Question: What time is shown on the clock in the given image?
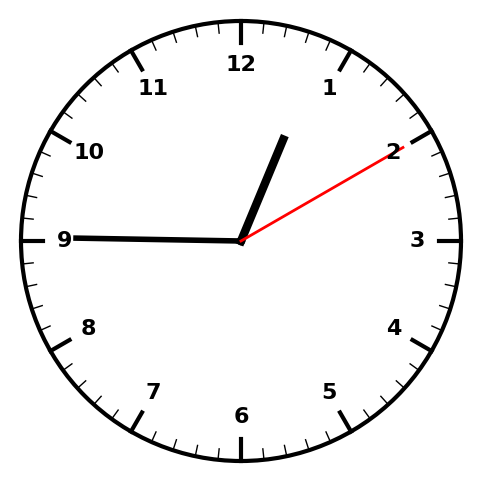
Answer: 12:45:10